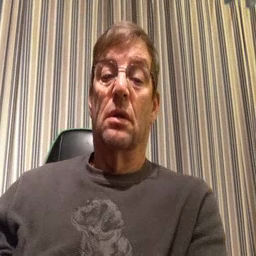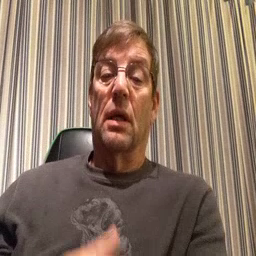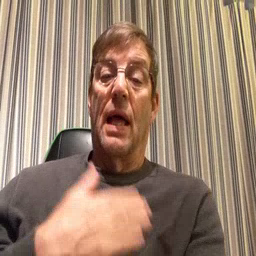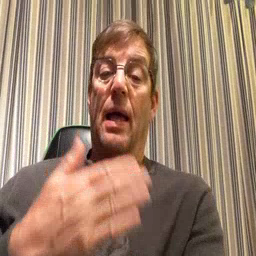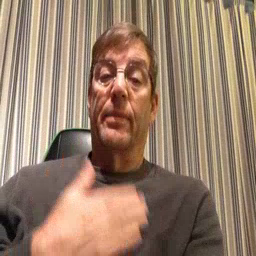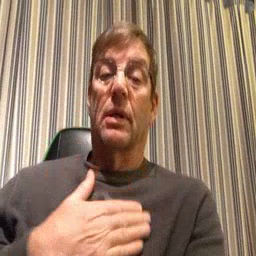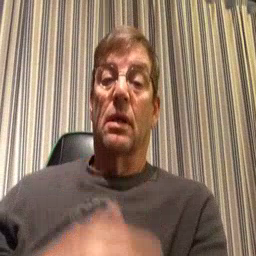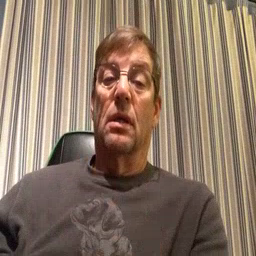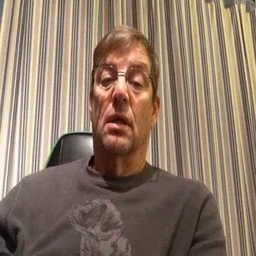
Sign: happy